Field crop: maize
Growth stage: 2
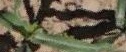
Species: maize